Question: I am not good at front end(html, css etc..) I want to align some buttons in a container as shown below. The cntainer will have some heading and some buttons. Please hep me out.
Thanks in advance.

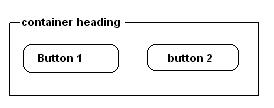
Answer: you can achieve your results through this :-
'''
<fieldset>
<legend>Container Heading</legend>
<button id="visit_return_button" type="submit">Button1</button>
<button id="visit_return_button" type="submit">Button2</button>
</fieldset>
'''
'''
fieldset {
border:1px solid;
width:200px;
height:70px;
display:table-cell;
vertical-align:middle;
text-align:center;
}
legend {
margin-left:5px;
}
#visit_return_button{
background-color:#9C8C42;
border: 2px solid #91782c;
color: #FFF;
text-align: center;
-webkit-border-radius: 4px;
-moz-border-radius: 4px;
border-radius: 4px;
padding: 10px;
}
'''
or see the demo:- <URL>